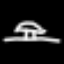
Label: mushroom